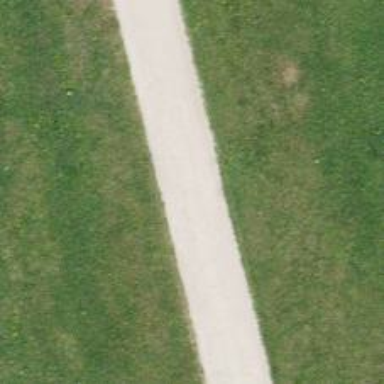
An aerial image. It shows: Unclassified road.